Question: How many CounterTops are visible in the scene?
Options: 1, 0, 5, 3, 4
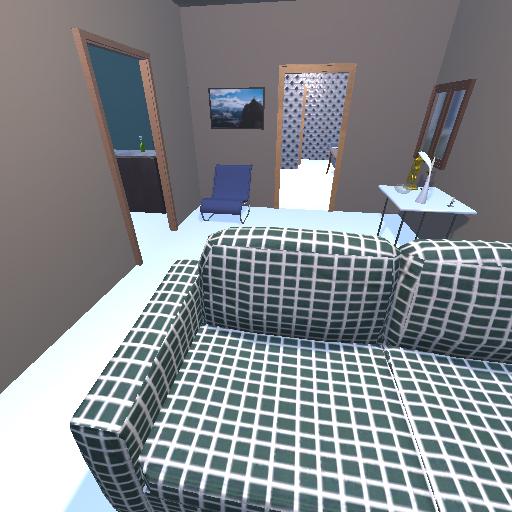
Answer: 1